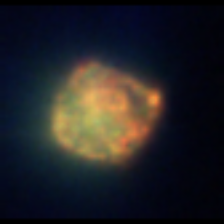
Taxon: Ciliates
Group: Other